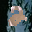
Label: 2